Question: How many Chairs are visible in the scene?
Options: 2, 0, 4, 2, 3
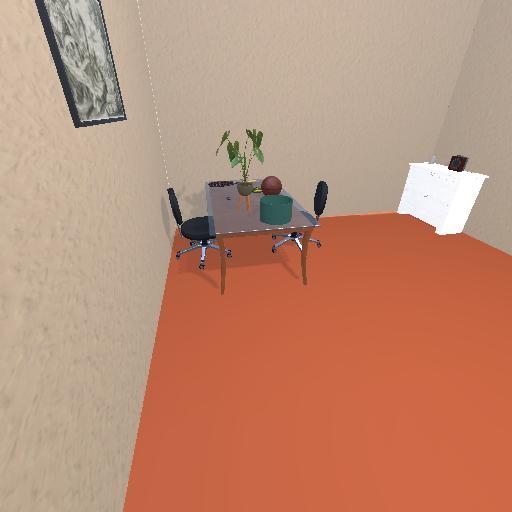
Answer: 2